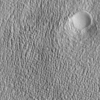
Label: not_dusty